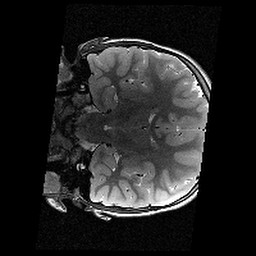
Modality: T2w
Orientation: coronal
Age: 10
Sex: female
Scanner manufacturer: siemens
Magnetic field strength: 3 T
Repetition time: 9.23 s
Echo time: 0.067 s